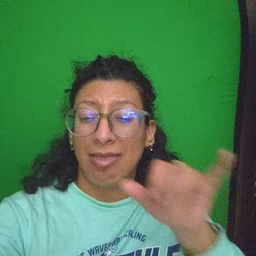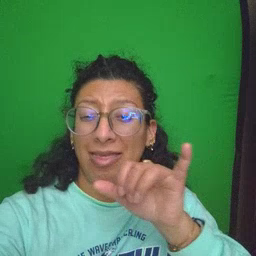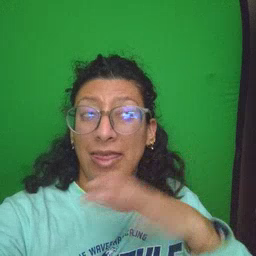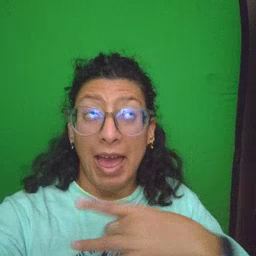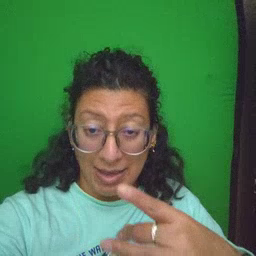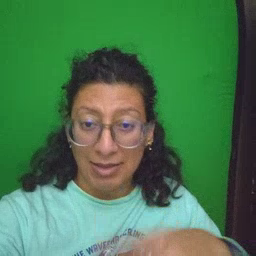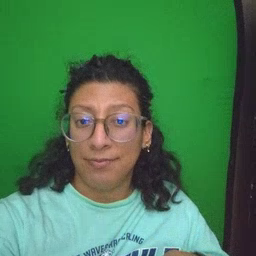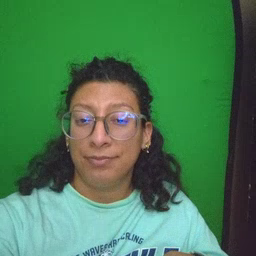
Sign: like